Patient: sex M, age 85
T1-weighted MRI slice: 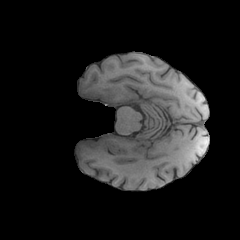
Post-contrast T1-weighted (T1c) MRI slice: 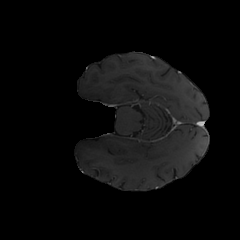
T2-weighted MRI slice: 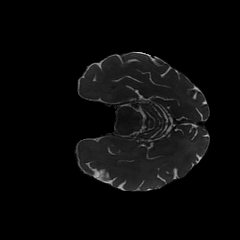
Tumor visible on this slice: no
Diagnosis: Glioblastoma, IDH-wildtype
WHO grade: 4